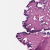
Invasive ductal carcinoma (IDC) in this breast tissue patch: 0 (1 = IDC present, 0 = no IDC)